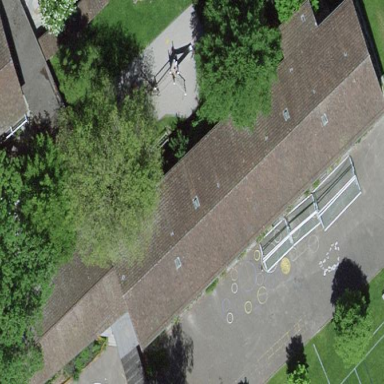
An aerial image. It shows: School building.